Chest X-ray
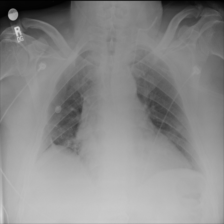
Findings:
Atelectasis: positive
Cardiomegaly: negative
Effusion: negative
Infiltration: positive
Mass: negative
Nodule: negative
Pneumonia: negative
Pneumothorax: negative
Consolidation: negative
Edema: negative
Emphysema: negative
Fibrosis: negative
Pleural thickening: negative
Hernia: negative